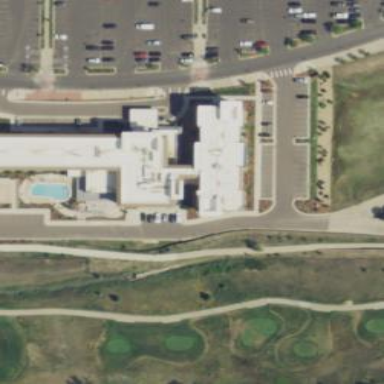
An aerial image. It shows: Hotel building.